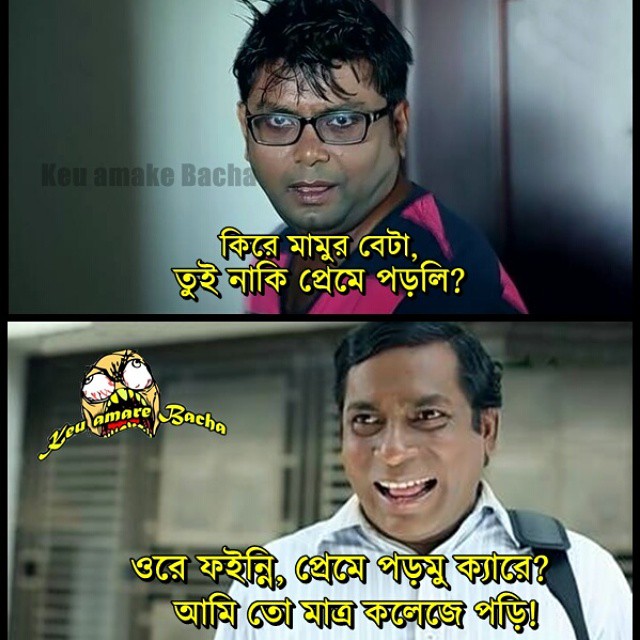
Caption: কিরে মামুর বেটা, তুই নাকি প্রেমে পড়লি ? ওরে ফইন্নি, প্রেমে পড়মু ক্যারে ? আমি তো মাত্র কলেজে পড়ি !
Label: non-hate